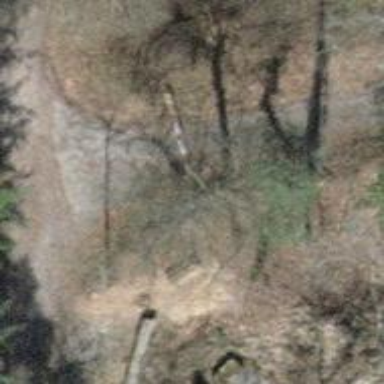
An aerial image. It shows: Bench.